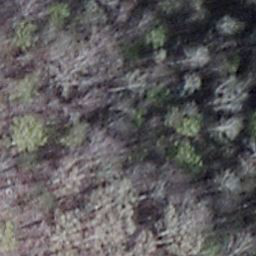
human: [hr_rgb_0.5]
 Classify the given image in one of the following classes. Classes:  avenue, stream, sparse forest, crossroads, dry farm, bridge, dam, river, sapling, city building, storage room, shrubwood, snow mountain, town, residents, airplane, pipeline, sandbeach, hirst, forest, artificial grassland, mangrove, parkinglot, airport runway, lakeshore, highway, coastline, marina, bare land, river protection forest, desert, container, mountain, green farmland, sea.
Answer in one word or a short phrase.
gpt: shrubwood